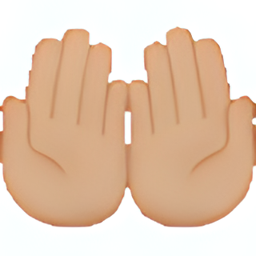
Name: palms up together
Emoji: 🤲🏼
Group: People & Body
Sub-group: hands